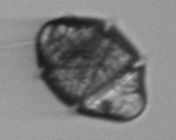
Label: Margalefidinium